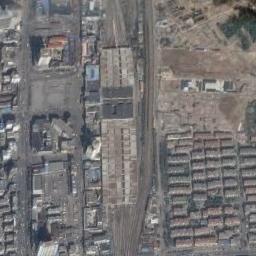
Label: railway_station